Field crop: tomato
Growth stage: 2
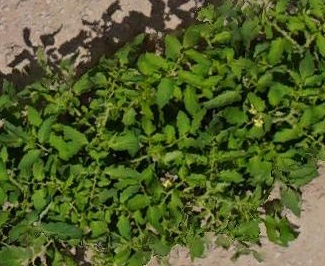
Species: tomato